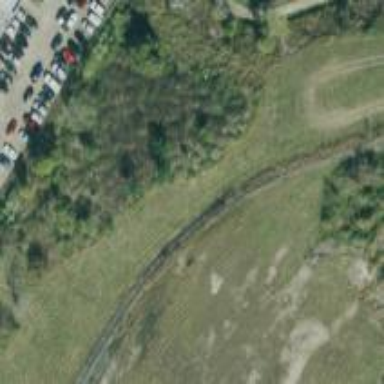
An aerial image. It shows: Abandoned railway spur.